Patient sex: M
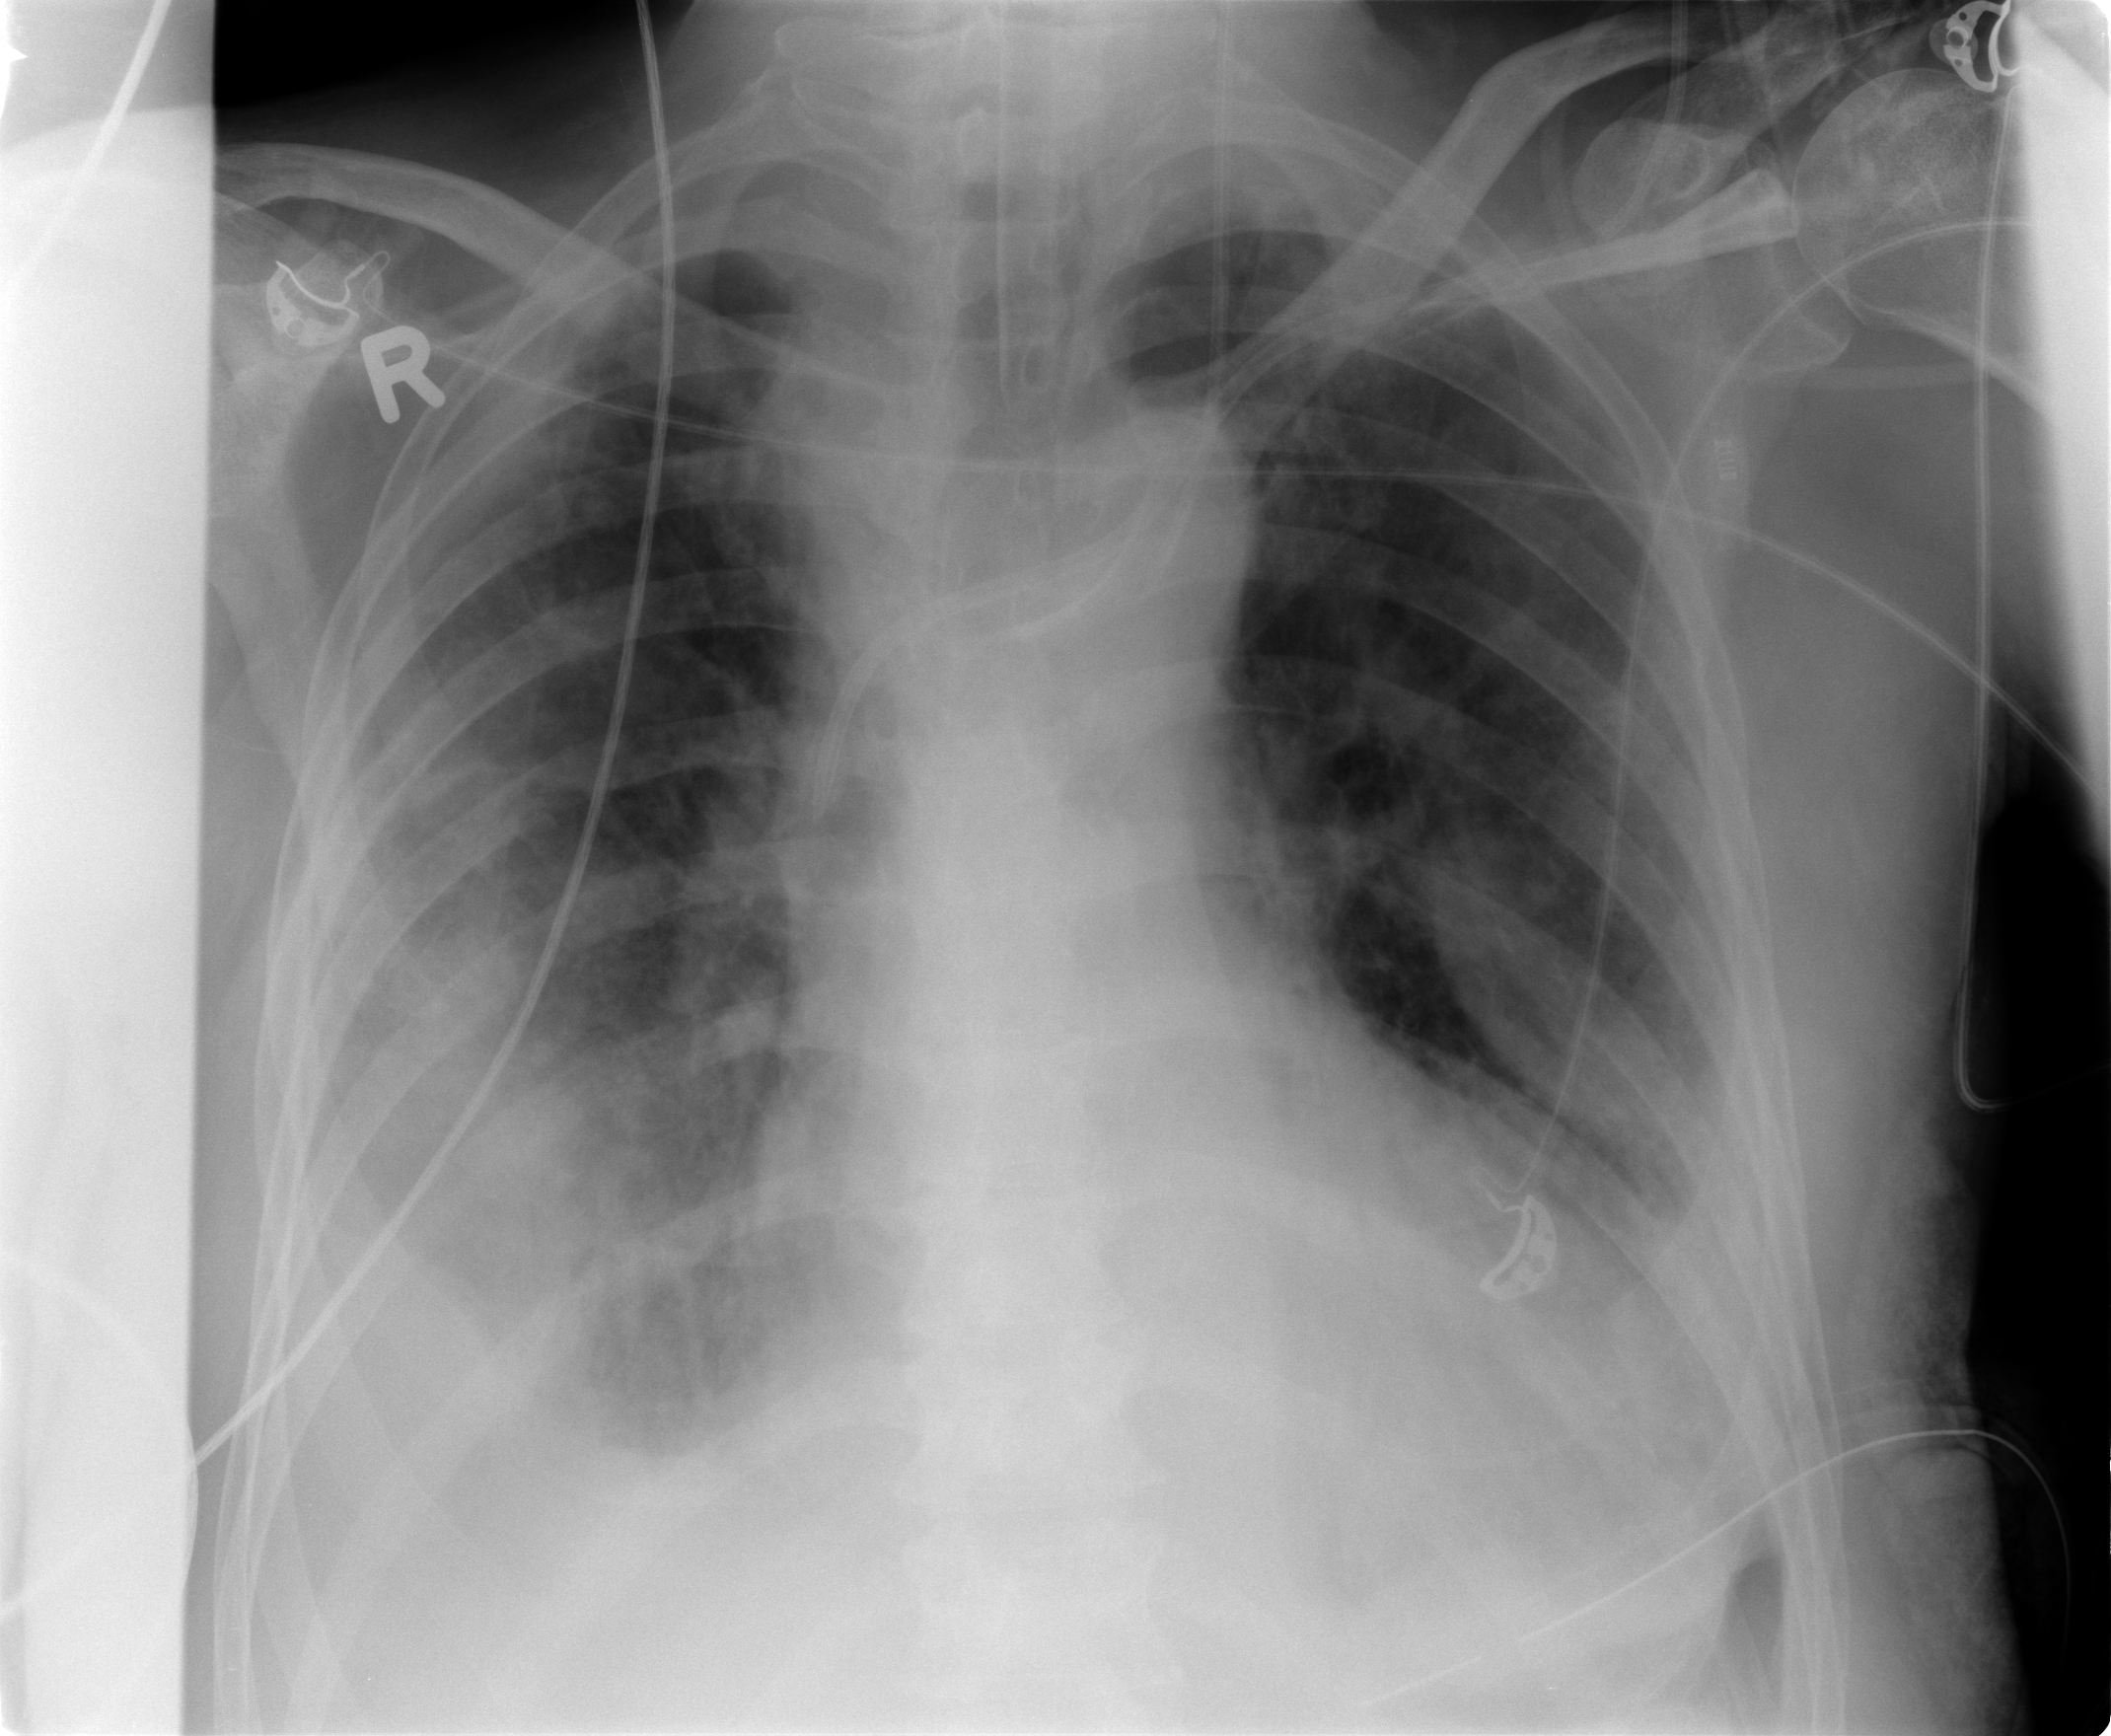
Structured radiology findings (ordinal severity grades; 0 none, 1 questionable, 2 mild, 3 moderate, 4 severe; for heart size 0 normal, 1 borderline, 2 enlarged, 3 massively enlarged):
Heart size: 2
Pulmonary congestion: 2
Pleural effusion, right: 2
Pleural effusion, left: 2
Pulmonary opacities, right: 3
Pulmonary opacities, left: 2
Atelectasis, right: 3
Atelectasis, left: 2